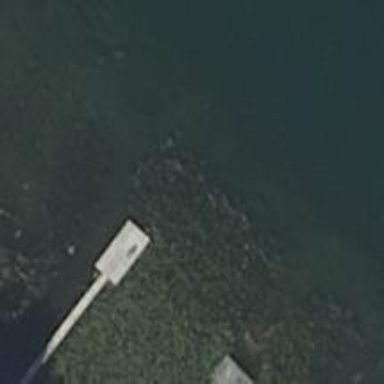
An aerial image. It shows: Man-made pier.